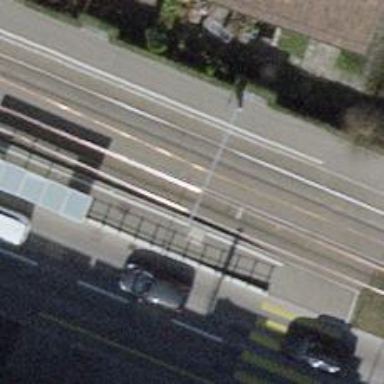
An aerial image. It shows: Tram stop with stop position for public transport.